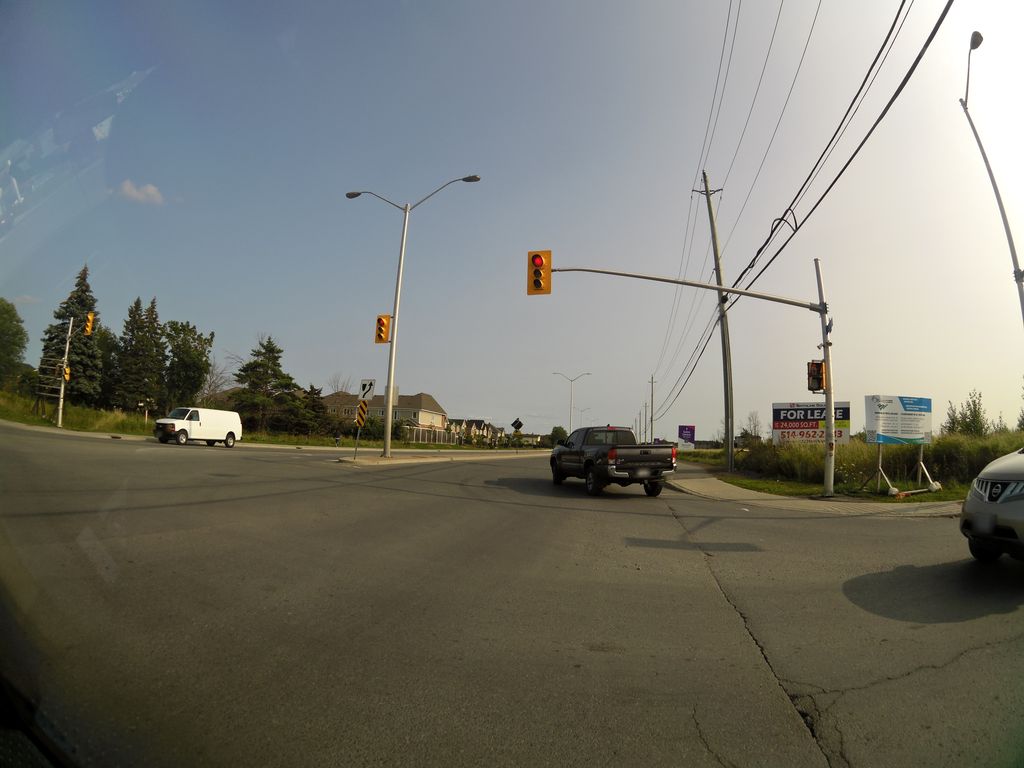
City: ottawa-gatineau